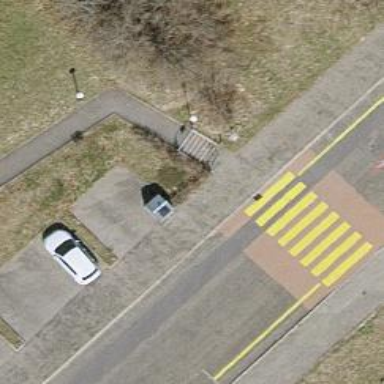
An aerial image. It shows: Set of steps on the road.